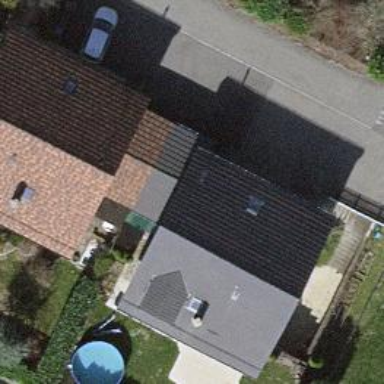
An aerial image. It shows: Simple and straightforward house.